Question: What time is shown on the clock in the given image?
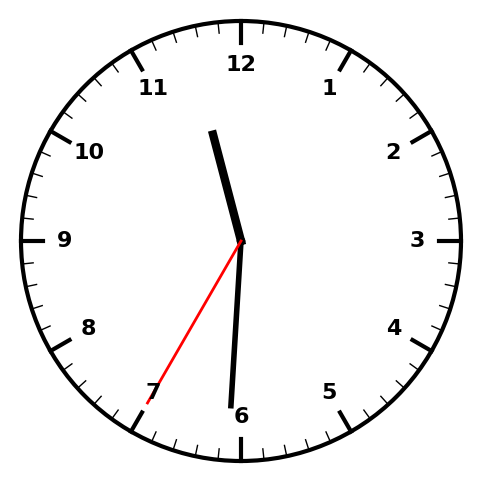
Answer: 11:30:35